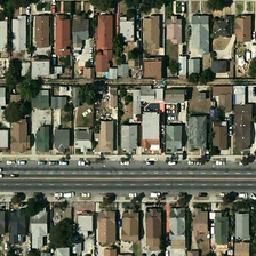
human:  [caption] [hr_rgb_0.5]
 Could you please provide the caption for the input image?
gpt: Three rows of neat houses, with a straight road in the middle

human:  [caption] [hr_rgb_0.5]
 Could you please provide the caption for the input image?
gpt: There are three neat rows of houses with a straight road in the middle

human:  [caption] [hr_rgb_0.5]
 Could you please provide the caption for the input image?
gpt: Three rows of houses, at the center of which is a marked road that crosses

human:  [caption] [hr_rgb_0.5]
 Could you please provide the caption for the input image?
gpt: Three neat rows of houses crossed straight in the middle

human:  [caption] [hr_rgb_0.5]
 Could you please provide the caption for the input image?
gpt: Three neat houses in the middle